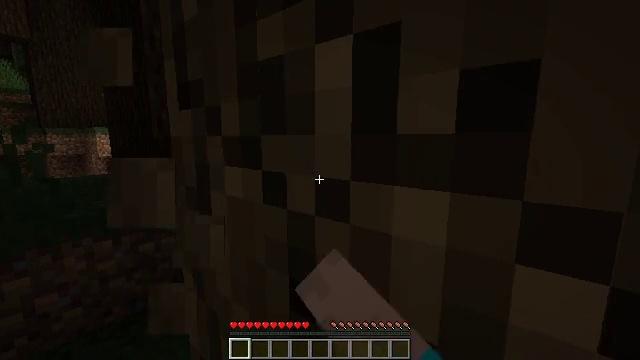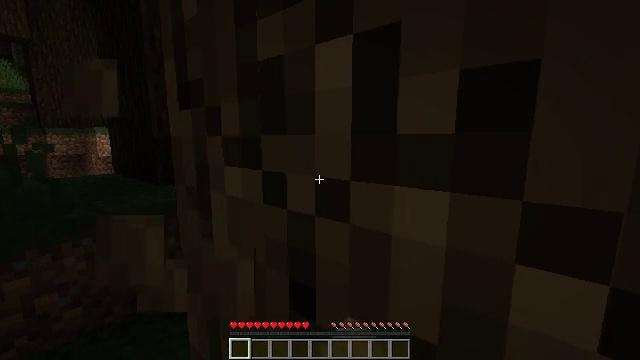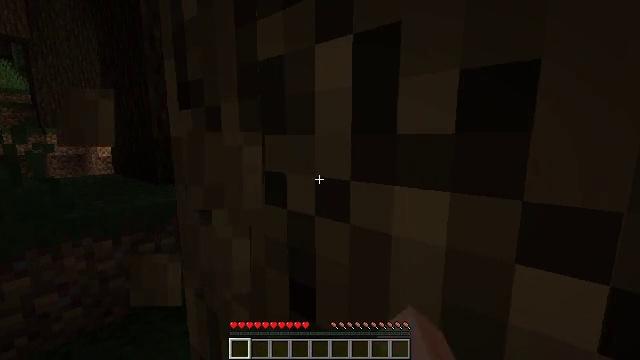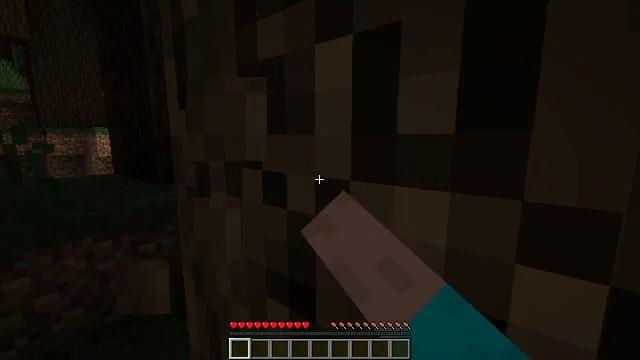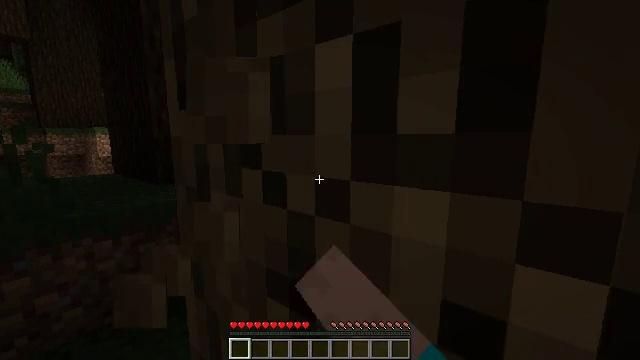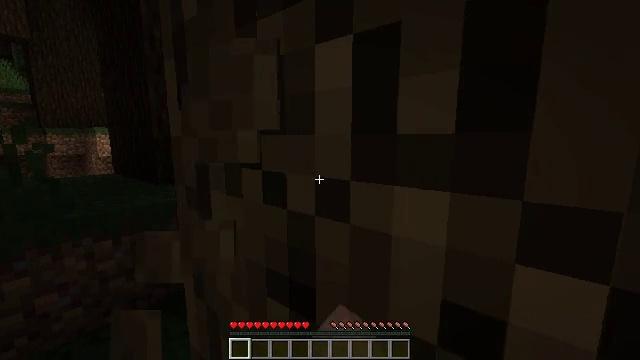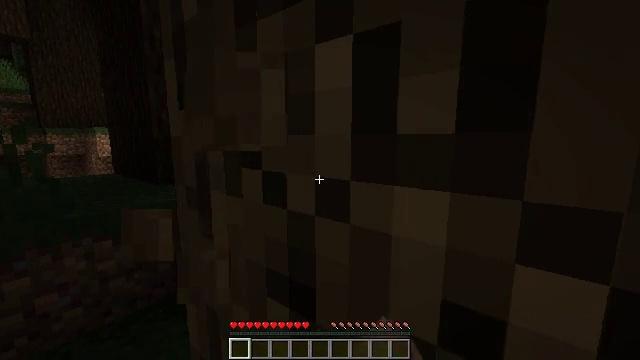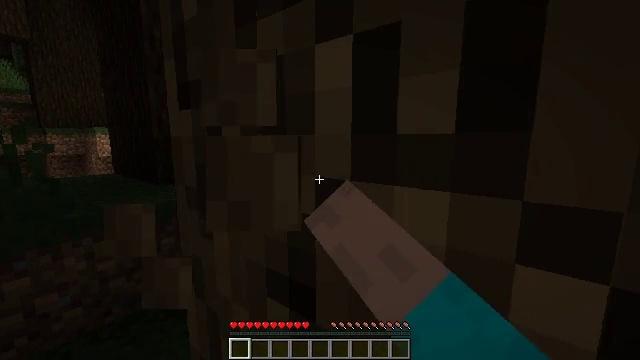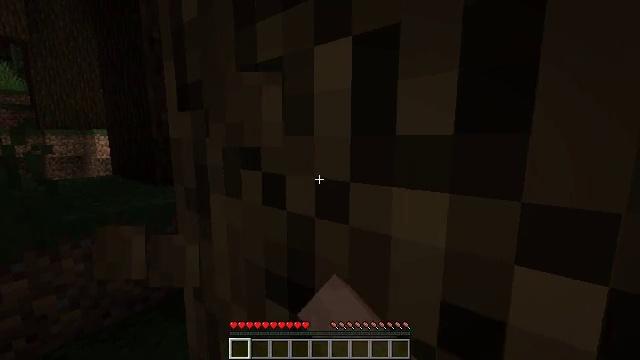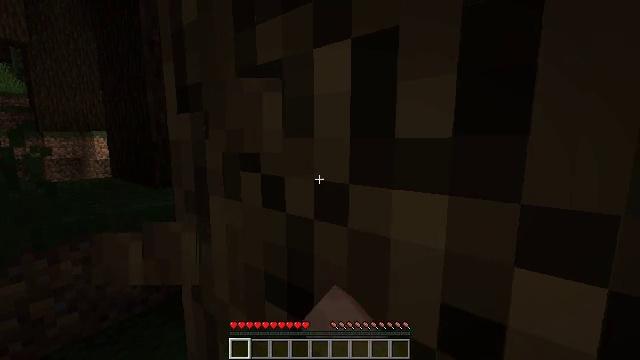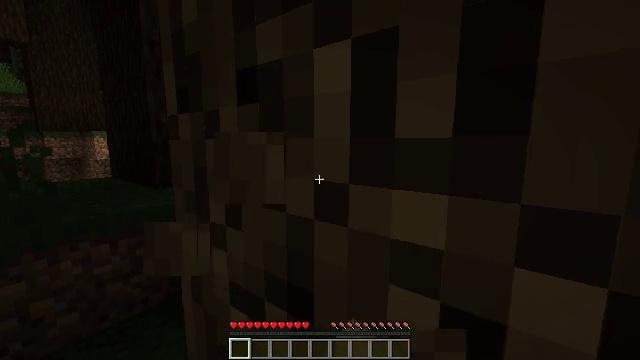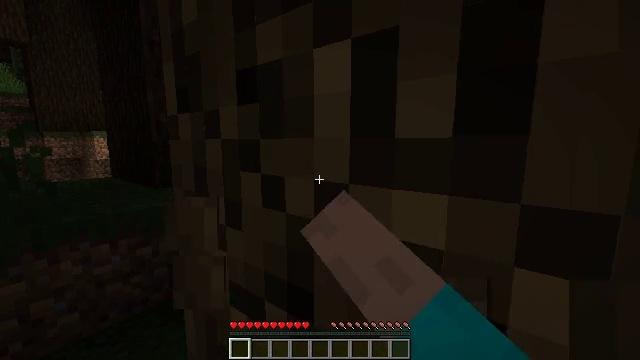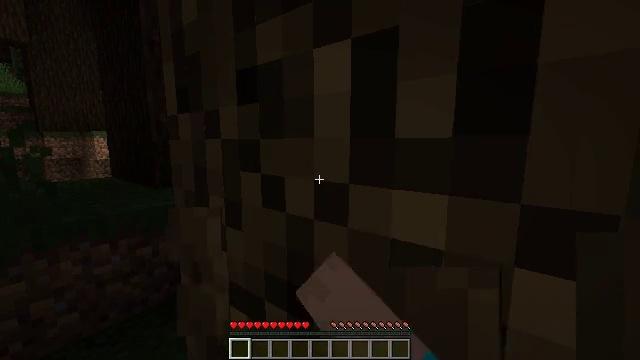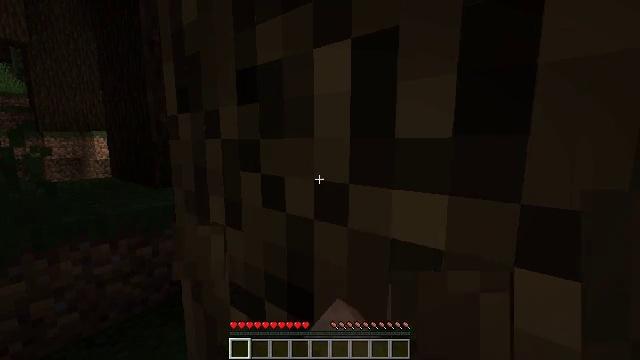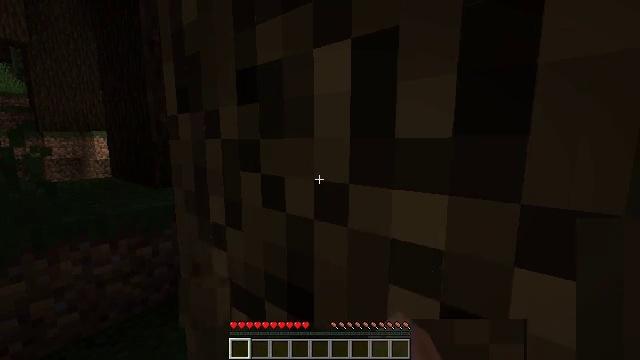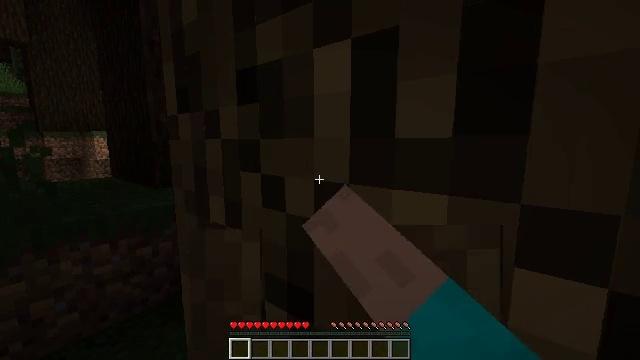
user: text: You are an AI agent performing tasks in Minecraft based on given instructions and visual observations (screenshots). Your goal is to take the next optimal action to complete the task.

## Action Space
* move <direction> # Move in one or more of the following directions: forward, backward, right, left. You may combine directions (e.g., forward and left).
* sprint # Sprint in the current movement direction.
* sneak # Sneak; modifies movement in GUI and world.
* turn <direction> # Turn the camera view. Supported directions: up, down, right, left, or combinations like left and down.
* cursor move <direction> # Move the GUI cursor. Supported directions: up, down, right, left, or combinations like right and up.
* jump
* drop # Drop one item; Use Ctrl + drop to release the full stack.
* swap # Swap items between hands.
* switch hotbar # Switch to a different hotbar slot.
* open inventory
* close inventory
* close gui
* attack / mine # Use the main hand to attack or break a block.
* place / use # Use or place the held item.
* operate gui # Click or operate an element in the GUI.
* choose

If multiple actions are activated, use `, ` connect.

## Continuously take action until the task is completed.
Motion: motion action
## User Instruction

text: Break the tree to get oak logs.
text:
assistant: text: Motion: attack / mine
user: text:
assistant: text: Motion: attack / mine
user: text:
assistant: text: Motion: attack / mine
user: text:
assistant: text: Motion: attack / mine
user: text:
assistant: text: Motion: attack / mine
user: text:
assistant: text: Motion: attack / mine
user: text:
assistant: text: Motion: attack / mine
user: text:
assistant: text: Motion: attack / mine
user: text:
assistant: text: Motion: attack / mine
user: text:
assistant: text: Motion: attack / mine
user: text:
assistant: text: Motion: attack / mine
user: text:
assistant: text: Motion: attack / mine
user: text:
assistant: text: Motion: attack / mine
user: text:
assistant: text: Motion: attack / mine
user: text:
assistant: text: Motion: attack / mine
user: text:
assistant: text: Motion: attack / mine
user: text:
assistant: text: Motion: attack / mine
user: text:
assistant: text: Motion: attack / mine
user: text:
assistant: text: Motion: attack / mine
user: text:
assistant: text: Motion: turn right and up, attack / mine
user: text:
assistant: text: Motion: turn right and up, attack / mine
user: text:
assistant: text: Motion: attack / mine
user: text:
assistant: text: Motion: attack / mine
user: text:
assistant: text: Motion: attack / mine
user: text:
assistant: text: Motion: attack / mine
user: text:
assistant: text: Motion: attack / mine
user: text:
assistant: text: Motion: attack / mine
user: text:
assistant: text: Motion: turn right and up, attack / mine
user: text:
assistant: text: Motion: turn right and up, attack / mine
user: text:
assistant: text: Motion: turn right and up, attack / mine